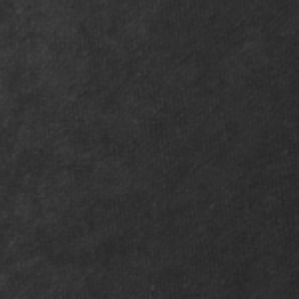
Label: frost